Field crop: maize
Growth stage: 2
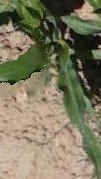
Species: maize